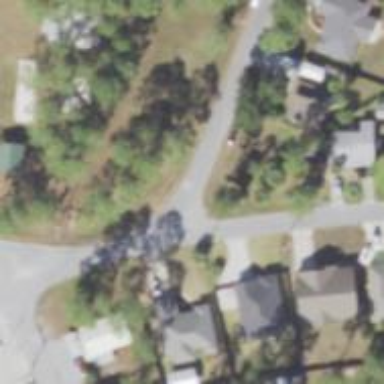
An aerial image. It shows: Smooth asphalt road in residential area.